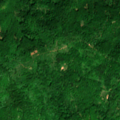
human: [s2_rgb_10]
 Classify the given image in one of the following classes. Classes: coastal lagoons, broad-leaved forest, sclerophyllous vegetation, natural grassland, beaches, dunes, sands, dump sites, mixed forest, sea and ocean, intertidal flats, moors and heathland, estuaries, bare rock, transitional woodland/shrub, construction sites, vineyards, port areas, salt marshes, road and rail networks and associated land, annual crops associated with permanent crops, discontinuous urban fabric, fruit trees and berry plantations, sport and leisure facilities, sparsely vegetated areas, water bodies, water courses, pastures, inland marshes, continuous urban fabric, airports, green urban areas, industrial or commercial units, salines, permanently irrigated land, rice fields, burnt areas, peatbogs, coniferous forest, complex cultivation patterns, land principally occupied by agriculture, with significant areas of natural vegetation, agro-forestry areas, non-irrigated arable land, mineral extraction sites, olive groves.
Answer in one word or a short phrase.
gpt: broad-leaved forest, transitional woodland/shrub